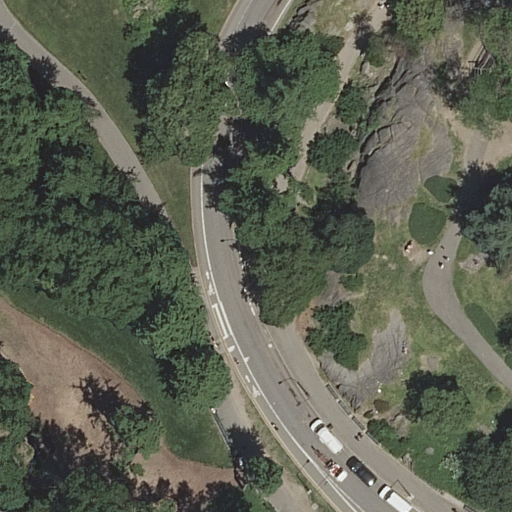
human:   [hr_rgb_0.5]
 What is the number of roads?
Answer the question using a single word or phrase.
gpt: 7

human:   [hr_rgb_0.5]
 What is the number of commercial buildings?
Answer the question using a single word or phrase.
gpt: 0

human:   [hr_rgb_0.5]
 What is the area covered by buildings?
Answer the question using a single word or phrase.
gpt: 63m2

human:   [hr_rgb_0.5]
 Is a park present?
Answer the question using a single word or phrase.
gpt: yes

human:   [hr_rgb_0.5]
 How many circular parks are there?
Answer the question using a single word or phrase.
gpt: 0

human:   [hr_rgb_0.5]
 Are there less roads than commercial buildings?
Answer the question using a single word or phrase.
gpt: no

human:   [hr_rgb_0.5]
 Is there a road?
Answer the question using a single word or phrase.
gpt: yes

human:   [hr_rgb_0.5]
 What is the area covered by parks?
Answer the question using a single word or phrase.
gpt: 10625m2

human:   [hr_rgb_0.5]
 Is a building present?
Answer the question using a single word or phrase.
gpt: yes

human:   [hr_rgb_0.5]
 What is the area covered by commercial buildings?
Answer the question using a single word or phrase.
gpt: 0m2

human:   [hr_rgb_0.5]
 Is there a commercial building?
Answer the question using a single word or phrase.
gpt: no

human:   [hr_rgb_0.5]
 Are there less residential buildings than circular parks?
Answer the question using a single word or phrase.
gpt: no

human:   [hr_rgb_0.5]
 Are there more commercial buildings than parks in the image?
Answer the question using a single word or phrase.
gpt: no

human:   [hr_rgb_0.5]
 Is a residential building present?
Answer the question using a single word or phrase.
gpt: no

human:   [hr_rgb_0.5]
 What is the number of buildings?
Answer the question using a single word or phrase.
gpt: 1

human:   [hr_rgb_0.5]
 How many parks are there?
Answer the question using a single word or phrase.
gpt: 1

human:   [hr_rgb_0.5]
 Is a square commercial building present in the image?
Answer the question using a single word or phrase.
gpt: no

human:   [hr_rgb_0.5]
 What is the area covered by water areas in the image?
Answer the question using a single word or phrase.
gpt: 0m2

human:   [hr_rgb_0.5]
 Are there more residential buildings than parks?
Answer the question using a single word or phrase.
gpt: no

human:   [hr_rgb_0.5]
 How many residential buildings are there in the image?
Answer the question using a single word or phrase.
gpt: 0

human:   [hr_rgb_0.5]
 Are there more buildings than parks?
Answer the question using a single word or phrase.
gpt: no

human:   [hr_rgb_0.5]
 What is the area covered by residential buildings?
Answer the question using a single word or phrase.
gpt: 0m2

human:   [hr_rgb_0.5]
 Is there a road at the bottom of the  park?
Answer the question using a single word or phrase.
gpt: yes

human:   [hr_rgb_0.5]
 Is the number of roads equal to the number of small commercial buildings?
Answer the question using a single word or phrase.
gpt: no

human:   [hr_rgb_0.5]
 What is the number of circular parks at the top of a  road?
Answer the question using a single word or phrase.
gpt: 0

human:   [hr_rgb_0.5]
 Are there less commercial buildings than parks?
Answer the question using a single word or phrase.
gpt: yes

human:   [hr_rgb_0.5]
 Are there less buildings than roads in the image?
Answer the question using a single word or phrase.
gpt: yes

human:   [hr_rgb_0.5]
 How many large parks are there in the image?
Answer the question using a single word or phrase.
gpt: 1

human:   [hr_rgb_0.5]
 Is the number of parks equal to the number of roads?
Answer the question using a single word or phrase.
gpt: no

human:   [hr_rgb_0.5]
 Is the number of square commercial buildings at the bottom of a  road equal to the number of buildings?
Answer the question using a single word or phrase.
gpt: no

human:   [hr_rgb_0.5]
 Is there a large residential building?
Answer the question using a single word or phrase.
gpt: no

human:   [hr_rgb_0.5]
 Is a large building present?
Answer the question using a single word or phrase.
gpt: no

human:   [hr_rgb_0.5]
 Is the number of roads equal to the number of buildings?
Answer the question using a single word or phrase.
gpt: no

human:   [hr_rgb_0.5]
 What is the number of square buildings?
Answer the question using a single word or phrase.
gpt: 0

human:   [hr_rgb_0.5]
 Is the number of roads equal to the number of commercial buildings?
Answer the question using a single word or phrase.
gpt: no

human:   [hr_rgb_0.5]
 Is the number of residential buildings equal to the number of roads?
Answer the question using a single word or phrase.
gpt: no

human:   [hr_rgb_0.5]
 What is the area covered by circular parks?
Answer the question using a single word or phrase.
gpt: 0m2

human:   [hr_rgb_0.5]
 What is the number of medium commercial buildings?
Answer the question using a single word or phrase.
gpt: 0

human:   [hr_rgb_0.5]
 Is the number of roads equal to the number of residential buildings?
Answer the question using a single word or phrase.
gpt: no

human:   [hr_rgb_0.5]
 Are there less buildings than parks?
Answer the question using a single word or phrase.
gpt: no

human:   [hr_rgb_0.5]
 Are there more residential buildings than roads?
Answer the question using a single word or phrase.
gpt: no

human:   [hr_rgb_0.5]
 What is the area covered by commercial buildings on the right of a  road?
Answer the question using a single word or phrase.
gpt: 0m2

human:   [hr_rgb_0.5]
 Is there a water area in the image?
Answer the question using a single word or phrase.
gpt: no

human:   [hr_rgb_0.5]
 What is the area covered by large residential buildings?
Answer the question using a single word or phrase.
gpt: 0m2

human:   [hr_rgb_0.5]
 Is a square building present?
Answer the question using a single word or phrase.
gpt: no

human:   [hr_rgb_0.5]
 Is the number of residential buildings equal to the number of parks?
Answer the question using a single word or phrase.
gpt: no

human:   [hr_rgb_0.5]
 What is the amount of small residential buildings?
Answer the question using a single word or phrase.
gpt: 0

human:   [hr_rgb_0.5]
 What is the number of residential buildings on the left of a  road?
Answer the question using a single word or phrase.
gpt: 0

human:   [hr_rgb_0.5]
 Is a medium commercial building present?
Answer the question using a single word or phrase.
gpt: no

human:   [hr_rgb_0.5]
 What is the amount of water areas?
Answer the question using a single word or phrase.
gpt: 0

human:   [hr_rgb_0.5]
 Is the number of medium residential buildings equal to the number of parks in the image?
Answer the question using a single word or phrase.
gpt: no

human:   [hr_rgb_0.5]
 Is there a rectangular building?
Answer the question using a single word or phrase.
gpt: yes

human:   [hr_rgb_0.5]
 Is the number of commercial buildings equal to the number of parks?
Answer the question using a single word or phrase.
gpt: no

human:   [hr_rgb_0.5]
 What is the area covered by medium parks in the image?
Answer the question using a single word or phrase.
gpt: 0m2

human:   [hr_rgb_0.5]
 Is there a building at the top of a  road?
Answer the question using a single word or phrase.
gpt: yes

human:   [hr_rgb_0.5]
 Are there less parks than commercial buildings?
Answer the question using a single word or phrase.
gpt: no

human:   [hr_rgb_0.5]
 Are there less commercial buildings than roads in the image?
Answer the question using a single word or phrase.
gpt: yes

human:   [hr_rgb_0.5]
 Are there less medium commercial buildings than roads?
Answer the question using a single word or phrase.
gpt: yes

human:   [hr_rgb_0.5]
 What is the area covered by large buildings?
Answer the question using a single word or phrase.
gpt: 0m2

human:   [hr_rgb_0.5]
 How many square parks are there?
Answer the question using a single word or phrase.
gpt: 0

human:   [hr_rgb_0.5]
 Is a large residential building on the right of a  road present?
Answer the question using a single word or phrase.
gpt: no

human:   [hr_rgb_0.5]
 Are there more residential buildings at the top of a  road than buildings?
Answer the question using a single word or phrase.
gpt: no

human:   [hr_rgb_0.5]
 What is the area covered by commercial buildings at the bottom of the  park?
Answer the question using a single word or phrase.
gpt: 0m2

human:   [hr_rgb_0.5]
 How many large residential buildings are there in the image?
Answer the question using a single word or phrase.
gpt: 0